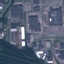
Label: Industrial